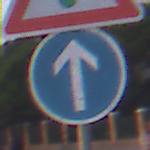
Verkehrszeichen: VorgeschriebeneFahrtrichtungGeradeaus
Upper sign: Lichtzeichenanlage
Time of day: SunriseSunset
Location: Outdoor (Urban)
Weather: Clear
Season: NotSpecified
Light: Natural